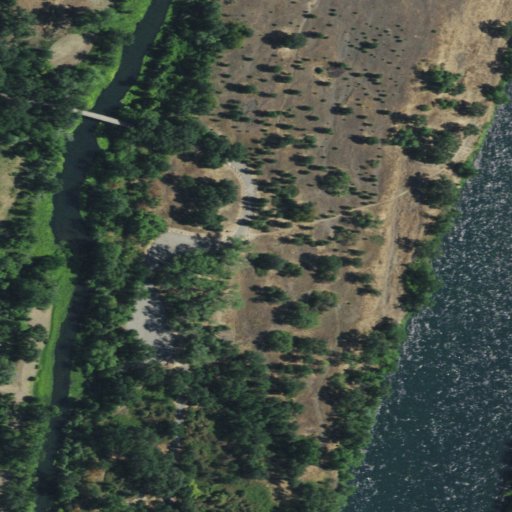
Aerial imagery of island in California named Reading Island containing grassland, woody wetlands, open water, and herbaceous wetlands